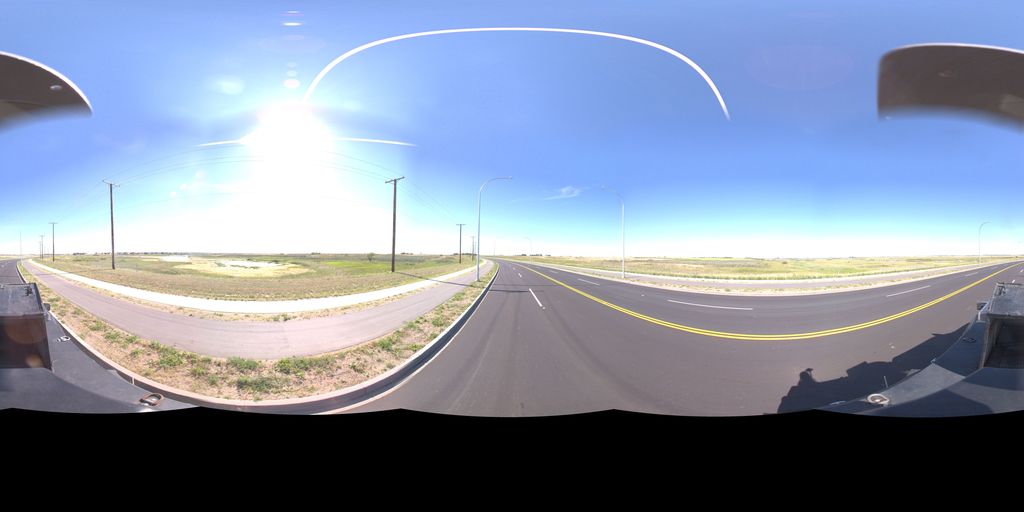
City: saskatoon